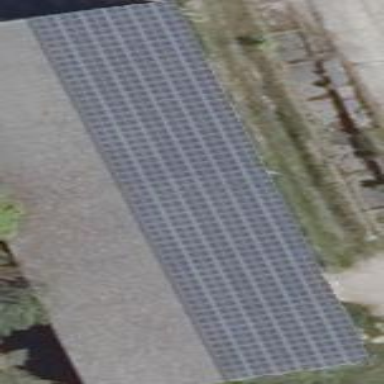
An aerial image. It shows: Solar photovoltaic panel generator producing electricity as small installation.